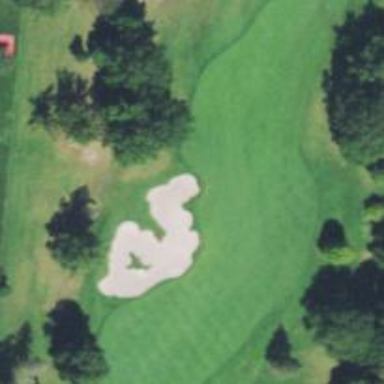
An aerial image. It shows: Golf hole.